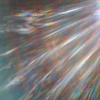
Label: sunburn